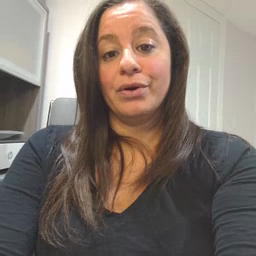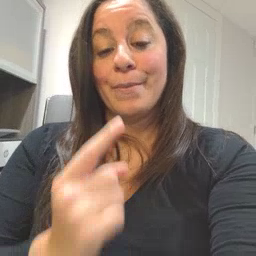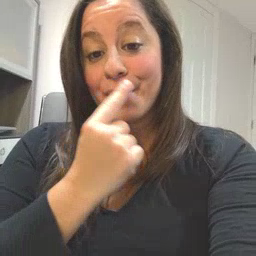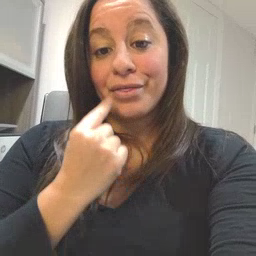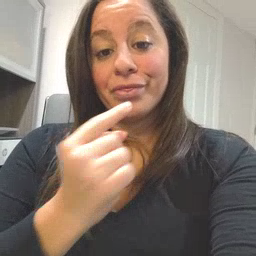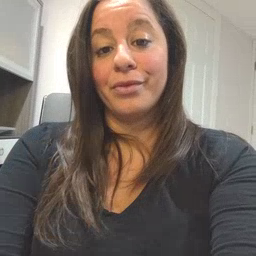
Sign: mouth